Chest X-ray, PA view. Patient: 17 years old, sex F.
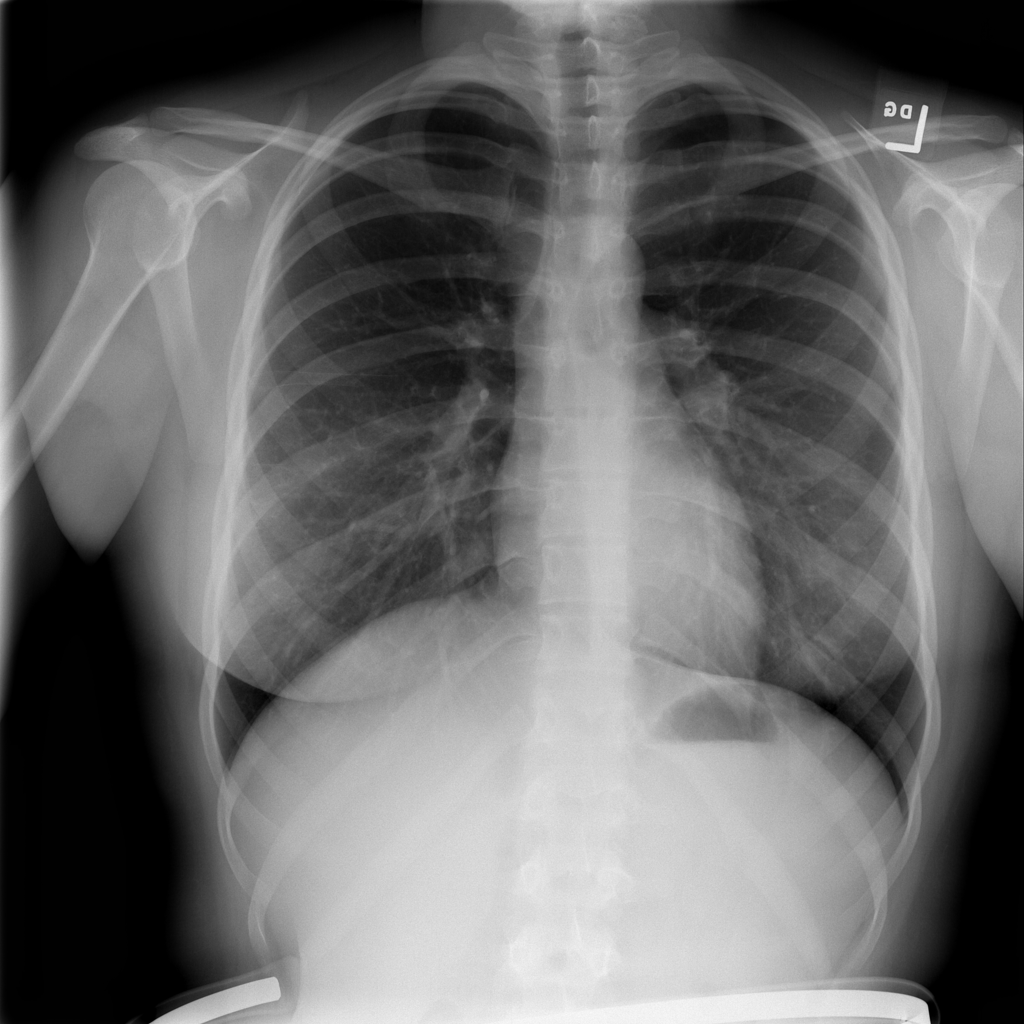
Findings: No Finding